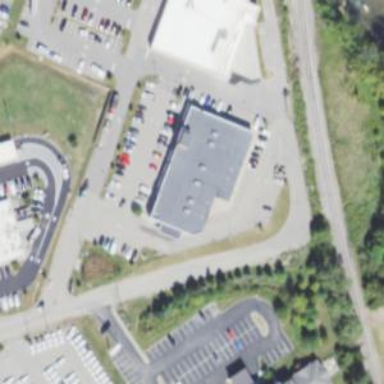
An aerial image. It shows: Commercial building.